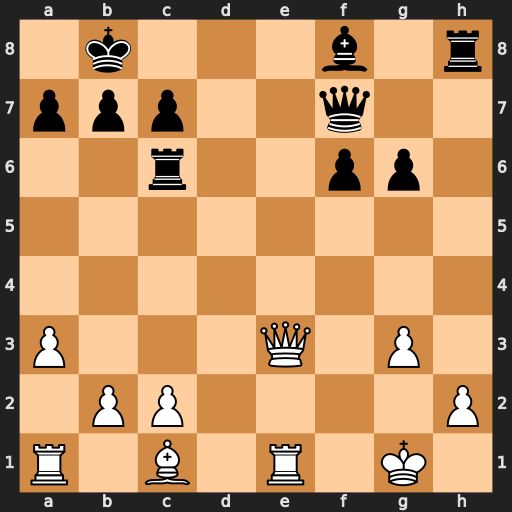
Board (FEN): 1k3b1r/ppp2q2/2r2pp1/8/8/P3Q1P1/1PP4P/R1B1R1K1
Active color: w
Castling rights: -
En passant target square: -
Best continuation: Qe8+ Qxe8 Rxe8#